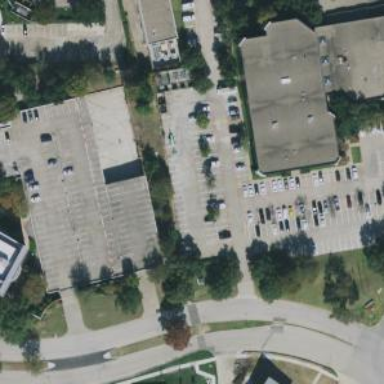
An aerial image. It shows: Multi-storey garage used for parking.